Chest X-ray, PA view. Patient: 63 years old, sex M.
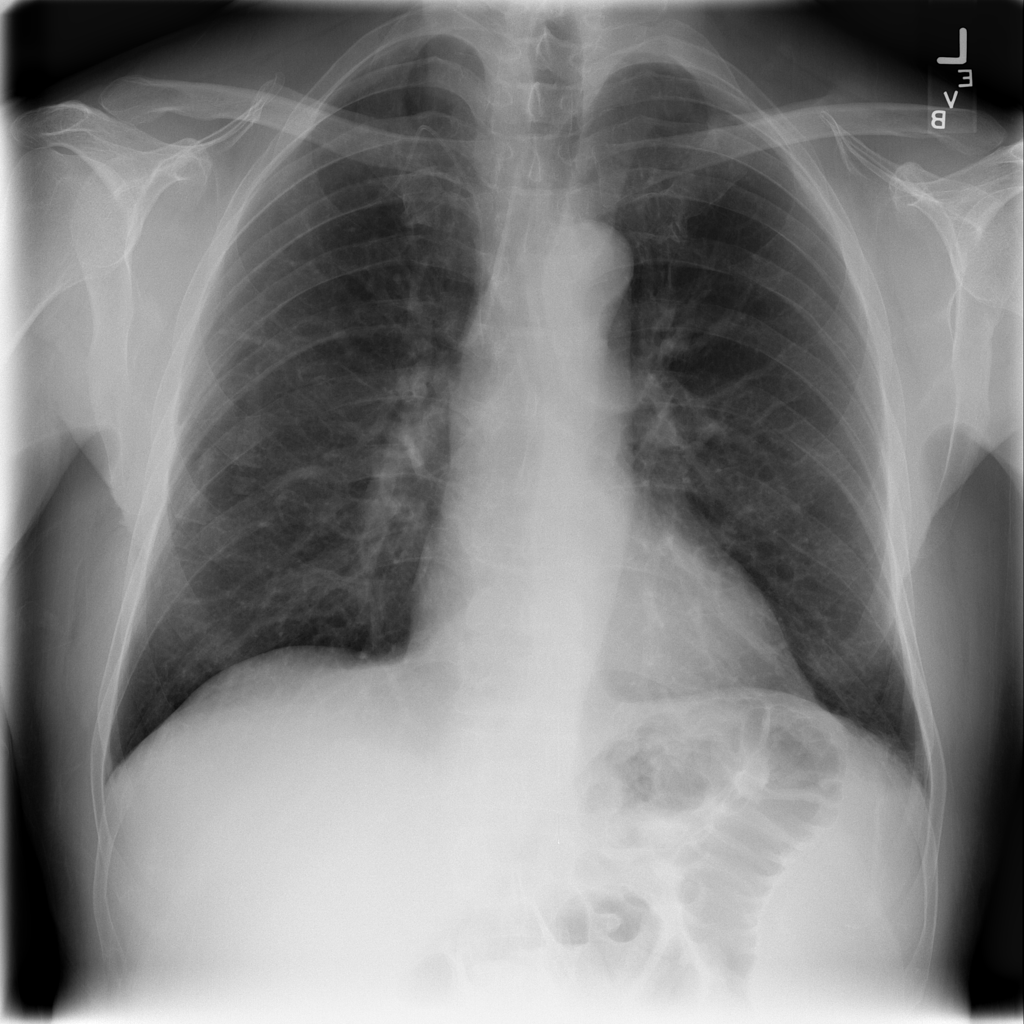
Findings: No Finding